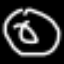
Label: donut